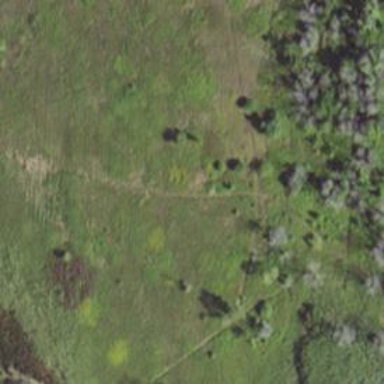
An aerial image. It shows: Disc golf hole.